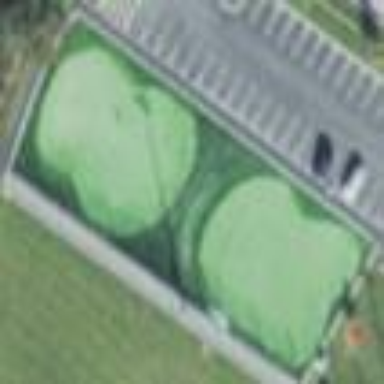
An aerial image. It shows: Miniature golf course.